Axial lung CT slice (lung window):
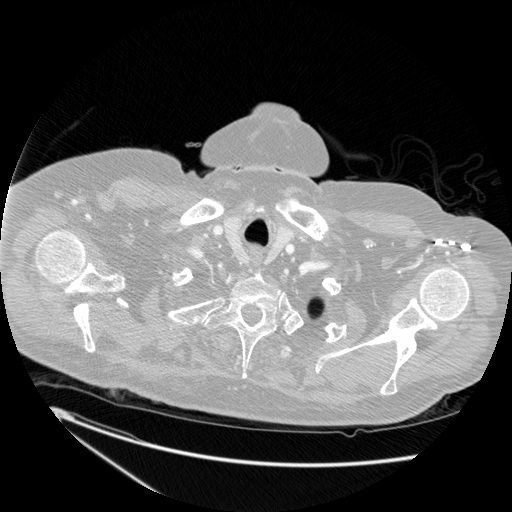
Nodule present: no